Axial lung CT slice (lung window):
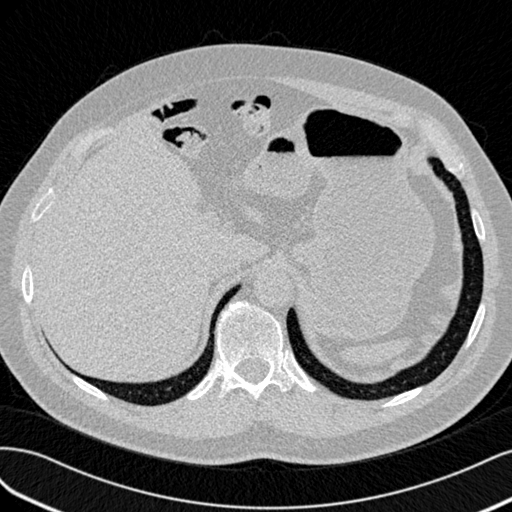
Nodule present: no